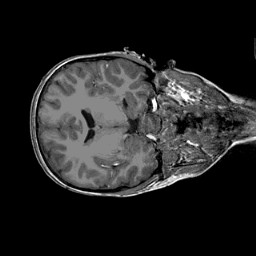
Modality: T1w
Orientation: axial
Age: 8
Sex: male
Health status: ill